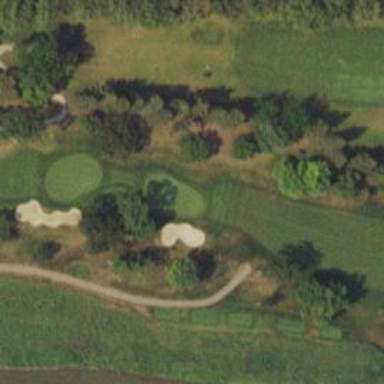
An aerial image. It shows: Golf hole.